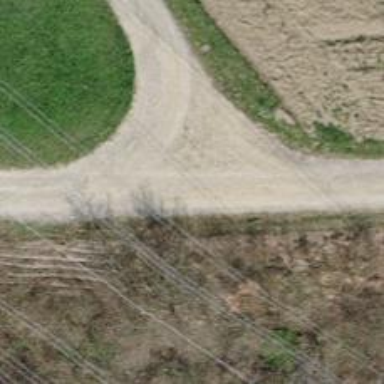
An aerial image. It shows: Gravel track of grade3 type.